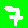
Digit: 7